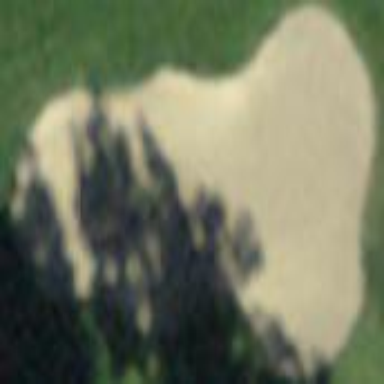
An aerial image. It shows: Sand bunker on golf course.